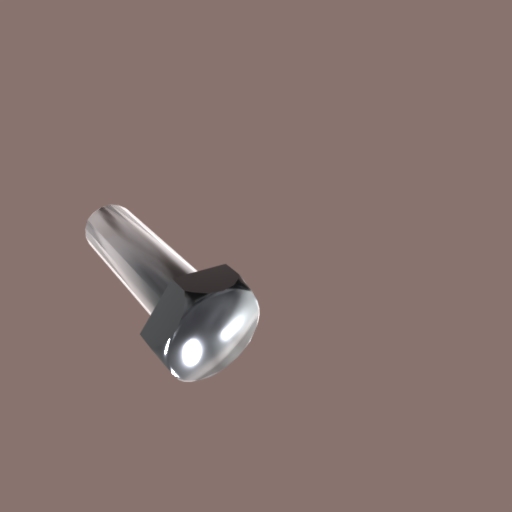
Label: bolt